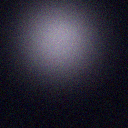
Screen state: off